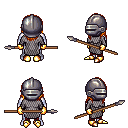
a pixel art fantasy rpg character, male body template, dark elf, purple skin, chain mail, red pants, light blonde long hairstyle, metal helm, gold gloves, gold boots, spear, four views (front, back, left, right), 2x2 character sprite sheet, small pixel art, hard edges, no anti-aliasing